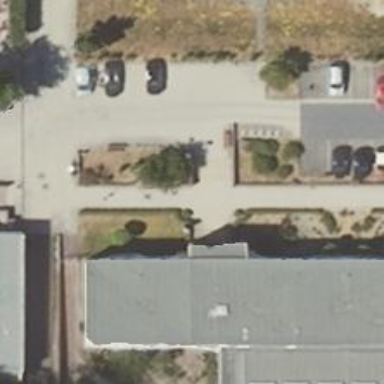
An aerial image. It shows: Kindergarten.